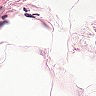
Metastatic tissue present: no